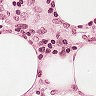
Metastatic tissue present: no